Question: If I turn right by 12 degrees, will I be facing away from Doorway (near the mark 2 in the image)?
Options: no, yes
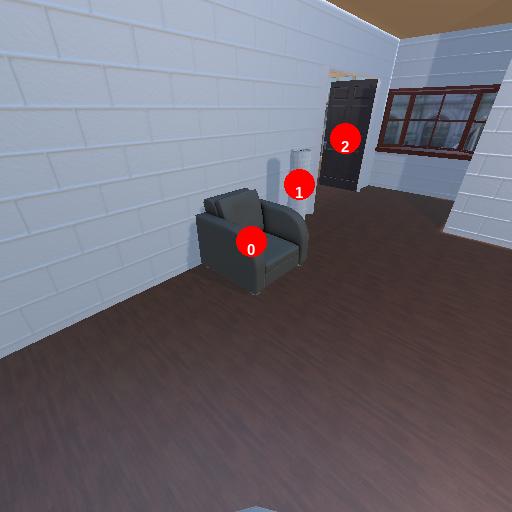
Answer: no